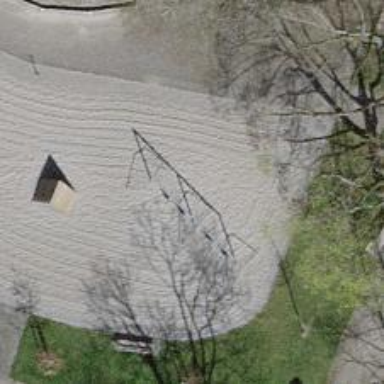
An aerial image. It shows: Playground with swings.